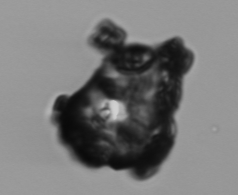
Label: Delphineis